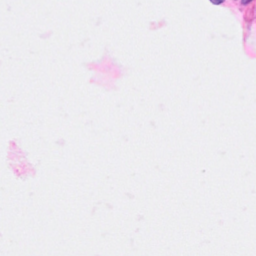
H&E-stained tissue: Breast